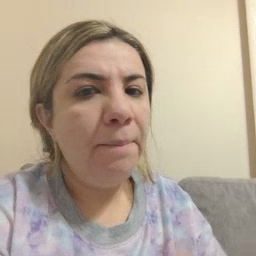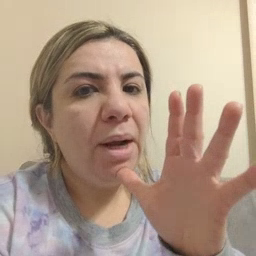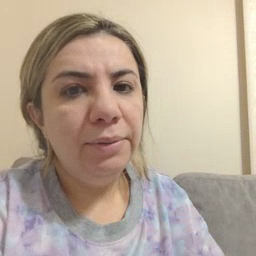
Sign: mom